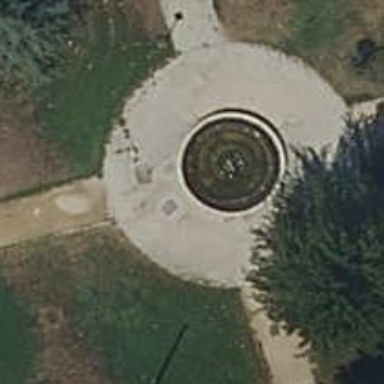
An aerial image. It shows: Fountain.